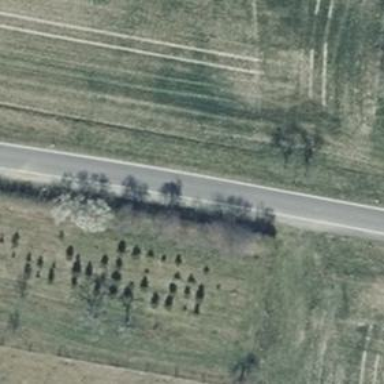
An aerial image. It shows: Row of deciduous broadleaved trees.